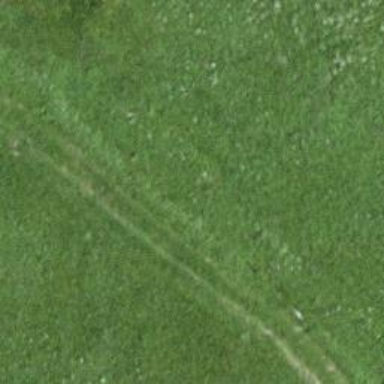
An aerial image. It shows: Path covered in grass.